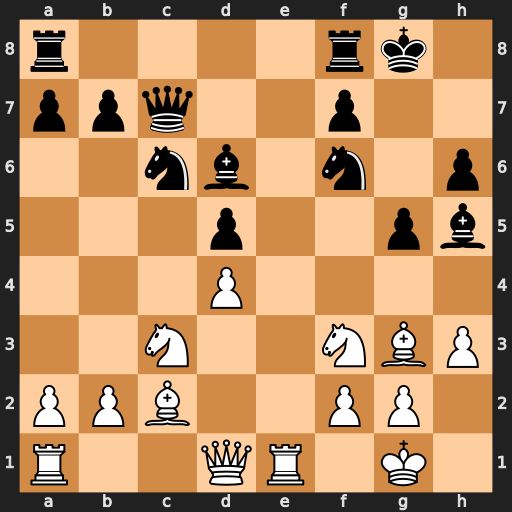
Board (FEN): r4rk1/ppq2p2/2nb1n1p/3p2pb/3P4/2N2NBP/PPB2PP1/R2QR1K1
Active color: w
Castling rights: -
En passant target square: -
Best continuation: Nb5 Bxg3 Nxc7